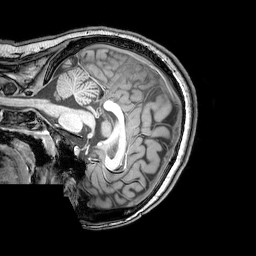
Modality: T1w
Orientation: sagittal
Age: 22
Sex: female
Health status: healthy
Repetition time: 0.081 s
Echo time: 0.037 s